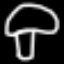
Label: mushroom